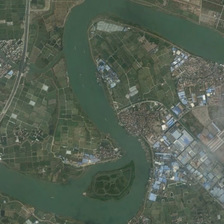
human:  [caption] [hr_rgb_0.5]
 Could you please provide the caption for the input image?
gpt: a mid lake island is in the s shaped river which is between two living region .

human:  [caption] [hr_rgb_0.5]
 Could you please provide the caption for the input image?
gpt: on the farmland with some factory buildings and residential areas  there is a z shaped river with an island at a turning area .

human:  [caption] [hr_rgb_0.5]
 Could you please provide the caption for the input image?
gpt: this s shaped green river with an island in it goes through this land devided into blocks of farms .

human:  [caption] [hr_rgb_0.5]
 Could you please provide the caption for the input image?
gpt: on the farmland with some factory buildings and residential areas  there is a z shaped river with an island at a turning area .

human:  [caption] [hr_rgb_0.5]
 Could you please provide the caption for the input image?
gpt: many pieces of green farmlands and several urban areas are in two sides of a curved river .